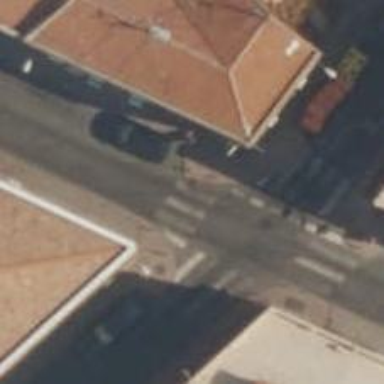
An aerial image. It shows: Uncontrolled zebra crossing on the road.